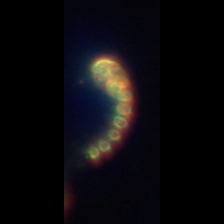
Taxon: Chaetoceros
Group: Diatoms